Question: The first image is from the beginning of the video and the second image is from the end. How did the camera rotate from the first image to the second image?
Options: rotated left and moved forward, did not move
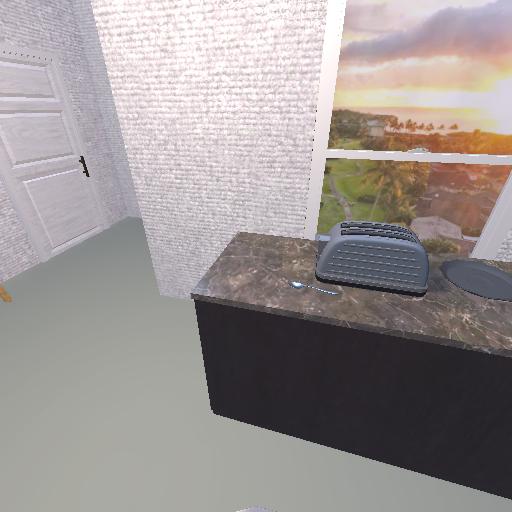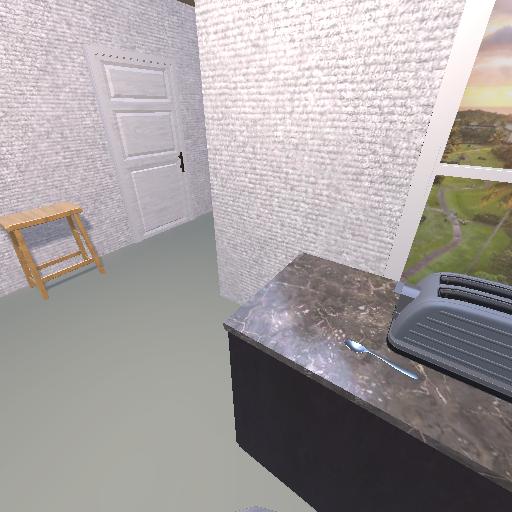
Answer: rotated left and moved forward